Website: walmart
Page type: address-validator
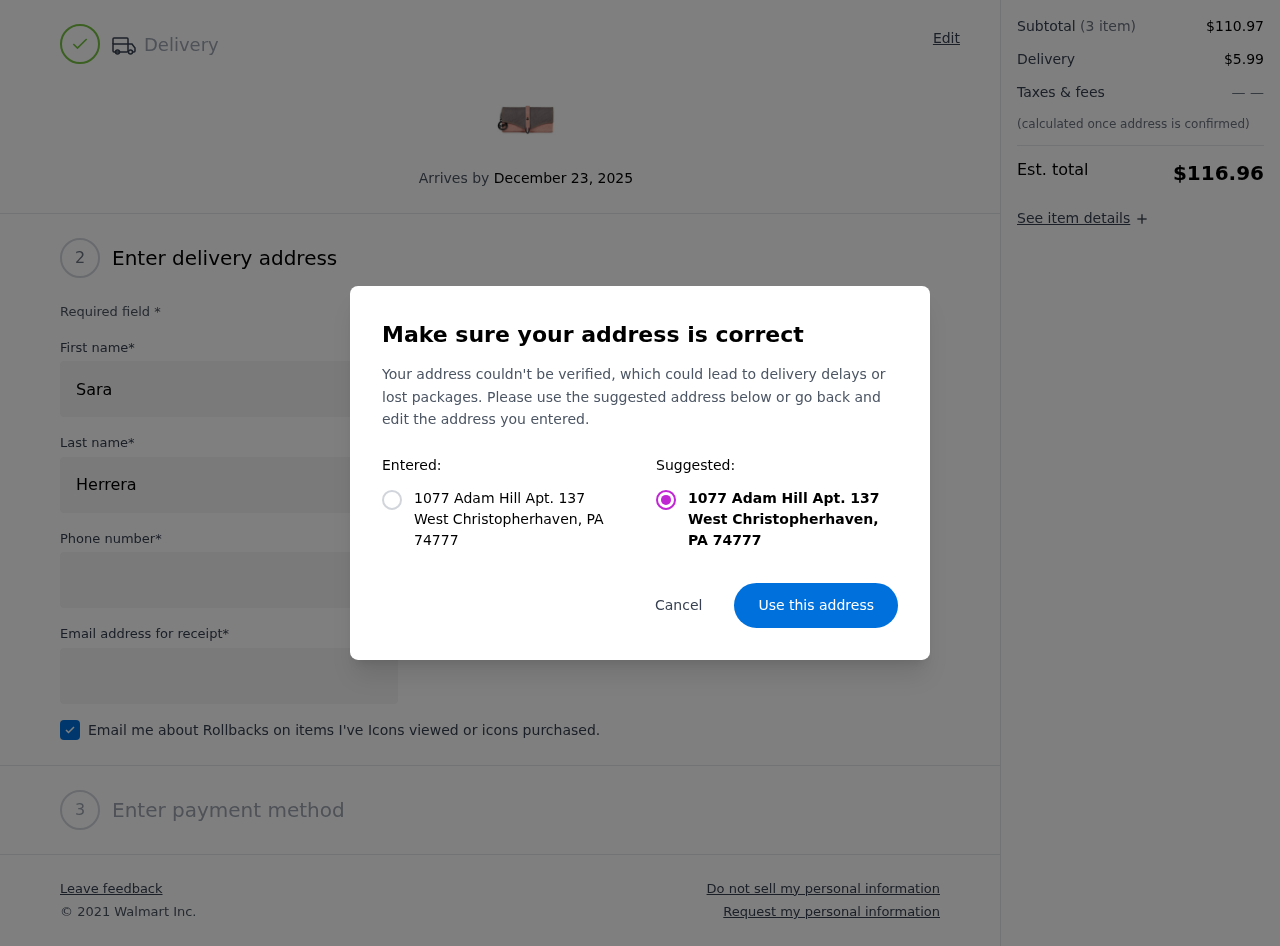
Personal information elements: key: PII_CITY
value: West Christopherhaven
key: PII_POSTCODE
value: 74777
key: PII_STATE_ABBR
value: PA
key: PII_STREET
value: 1077 Adam Hill Apt. 137
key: PII_FIRSTNAME
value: Sara
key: PII_LASTNAME
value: Herrera
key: PII_STREET2
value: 9957 Adam View Apt. 571
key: PII_PHONE
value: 9969046096
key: PII_EMAIL
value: sara.herrera@hotmail.com
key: PII_POSTCODE_FULL
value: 74777
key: PII_POSTCODE_NUMERIC
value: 74777
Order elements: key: ORDER_DELIVERY_DATE
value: December 23, 2025
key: ORDER_SUBTOTAL
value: $110.97
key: ORDER_SHIPPING_COST
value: $5.99
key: ORDER_TOTAL
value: $116.96